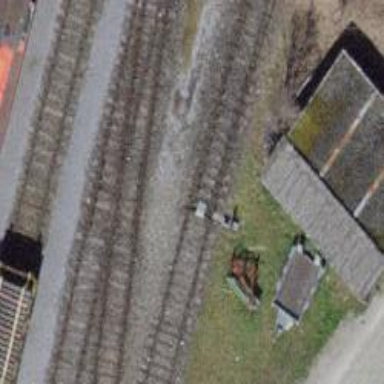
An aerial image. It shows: Railway switch.